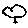
Label: bird